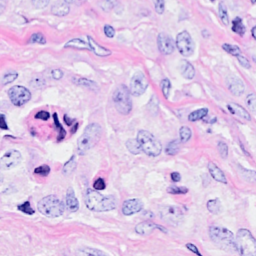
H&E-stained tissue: Breast